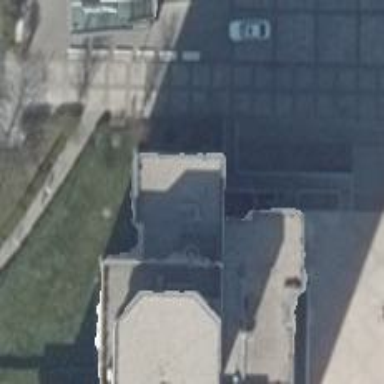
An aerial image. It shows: Footway with ramp.